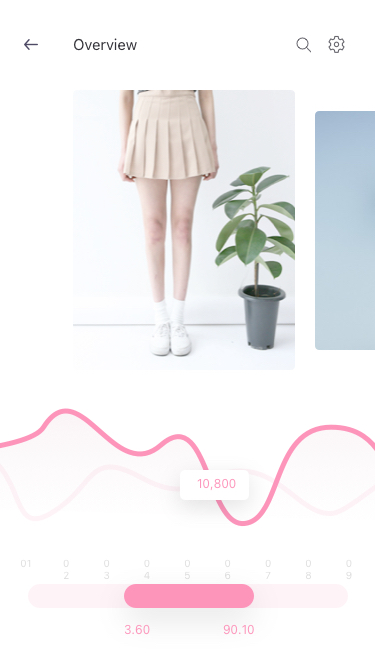
Text in this UI design:
01
02
03
04
05
06
07
08
09
10,800
3.60
90.10
Overview